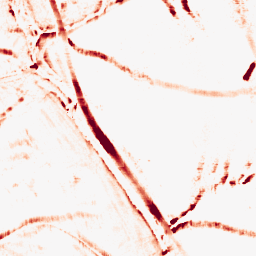
Category: morphological
Decomposition family: morphological_rect
Decomposition parameters: operation: opening
width: 10
height: 10
Upsampling method: linear_exact
Upsampling parameters: scale: 2
Upsampling scale: 2